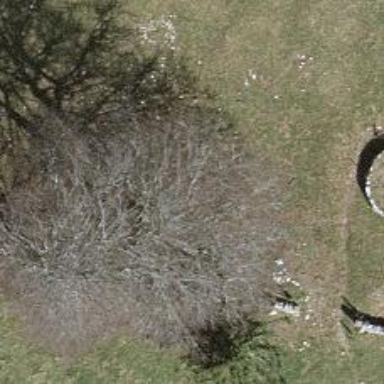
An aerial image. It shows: Single tag "natural: tree."